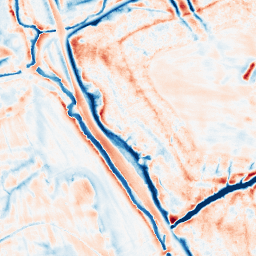
Category: edge_preserving
Decomposition family: bilateral
Decomposition parameters: d: 21
sigma_color: 25
sigma_space: 75
Upsampling method: quadratic
Upsampling parameters: scale: 8
Upsampling scale: 8